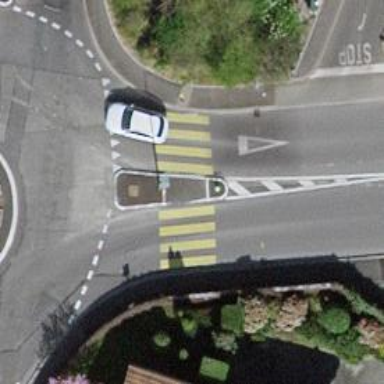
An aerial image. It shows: Uncontrolled crossing with pedestrian island.